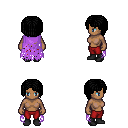
a pixel art fantasy rpg character, female body template, human, dark skin, maroon tattered cape, red pants, black pageboy hairstyle, black shoes, four views (front, back, left, right), 2x2 character sprite sheet, small pixel art, hard edges, no anti-aliasing